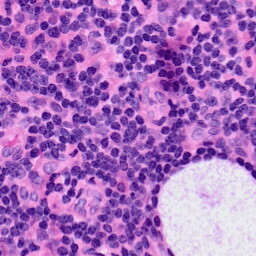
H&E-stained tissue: LymphNode